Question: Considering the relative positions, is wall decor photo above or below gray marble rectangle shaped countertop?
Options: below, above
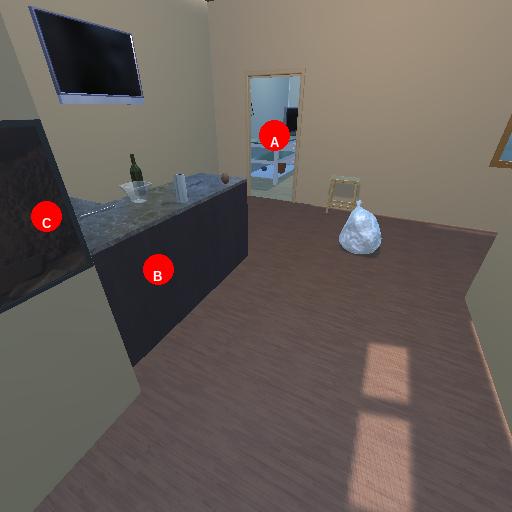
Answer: below